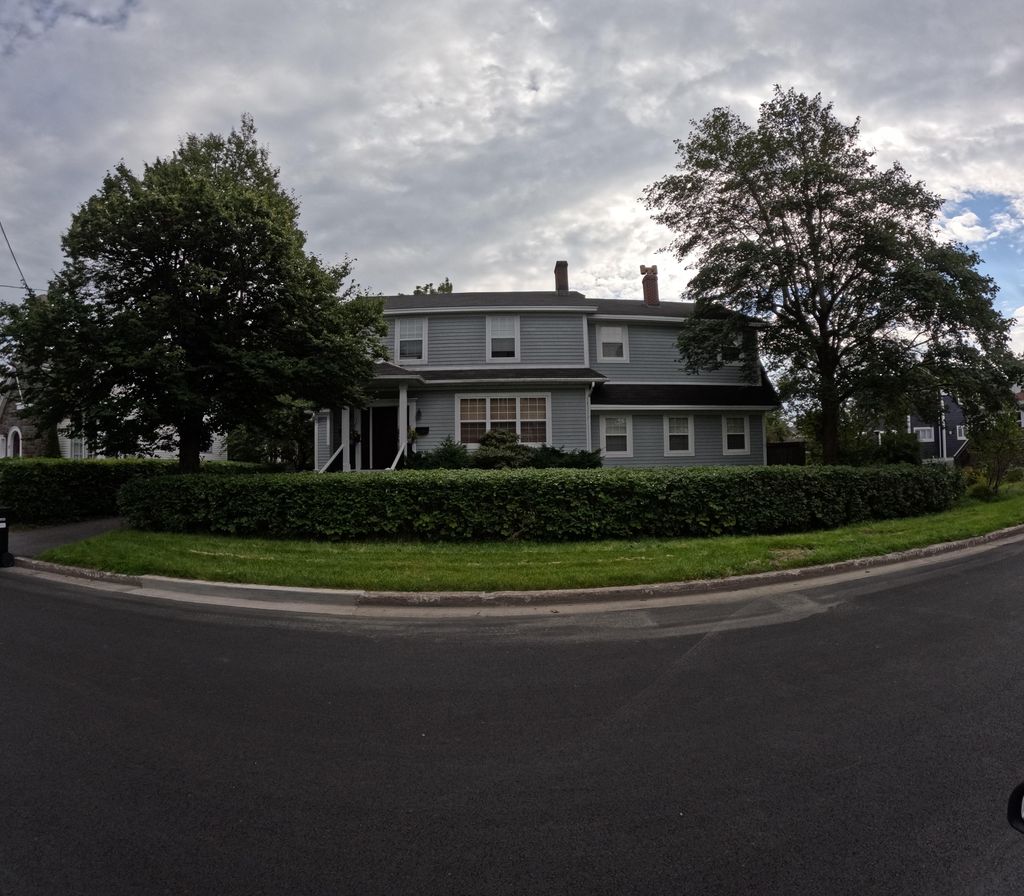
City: st_johns